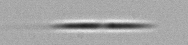
Label: pennate_Pseudo-nitzschia